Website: apple
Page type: payment
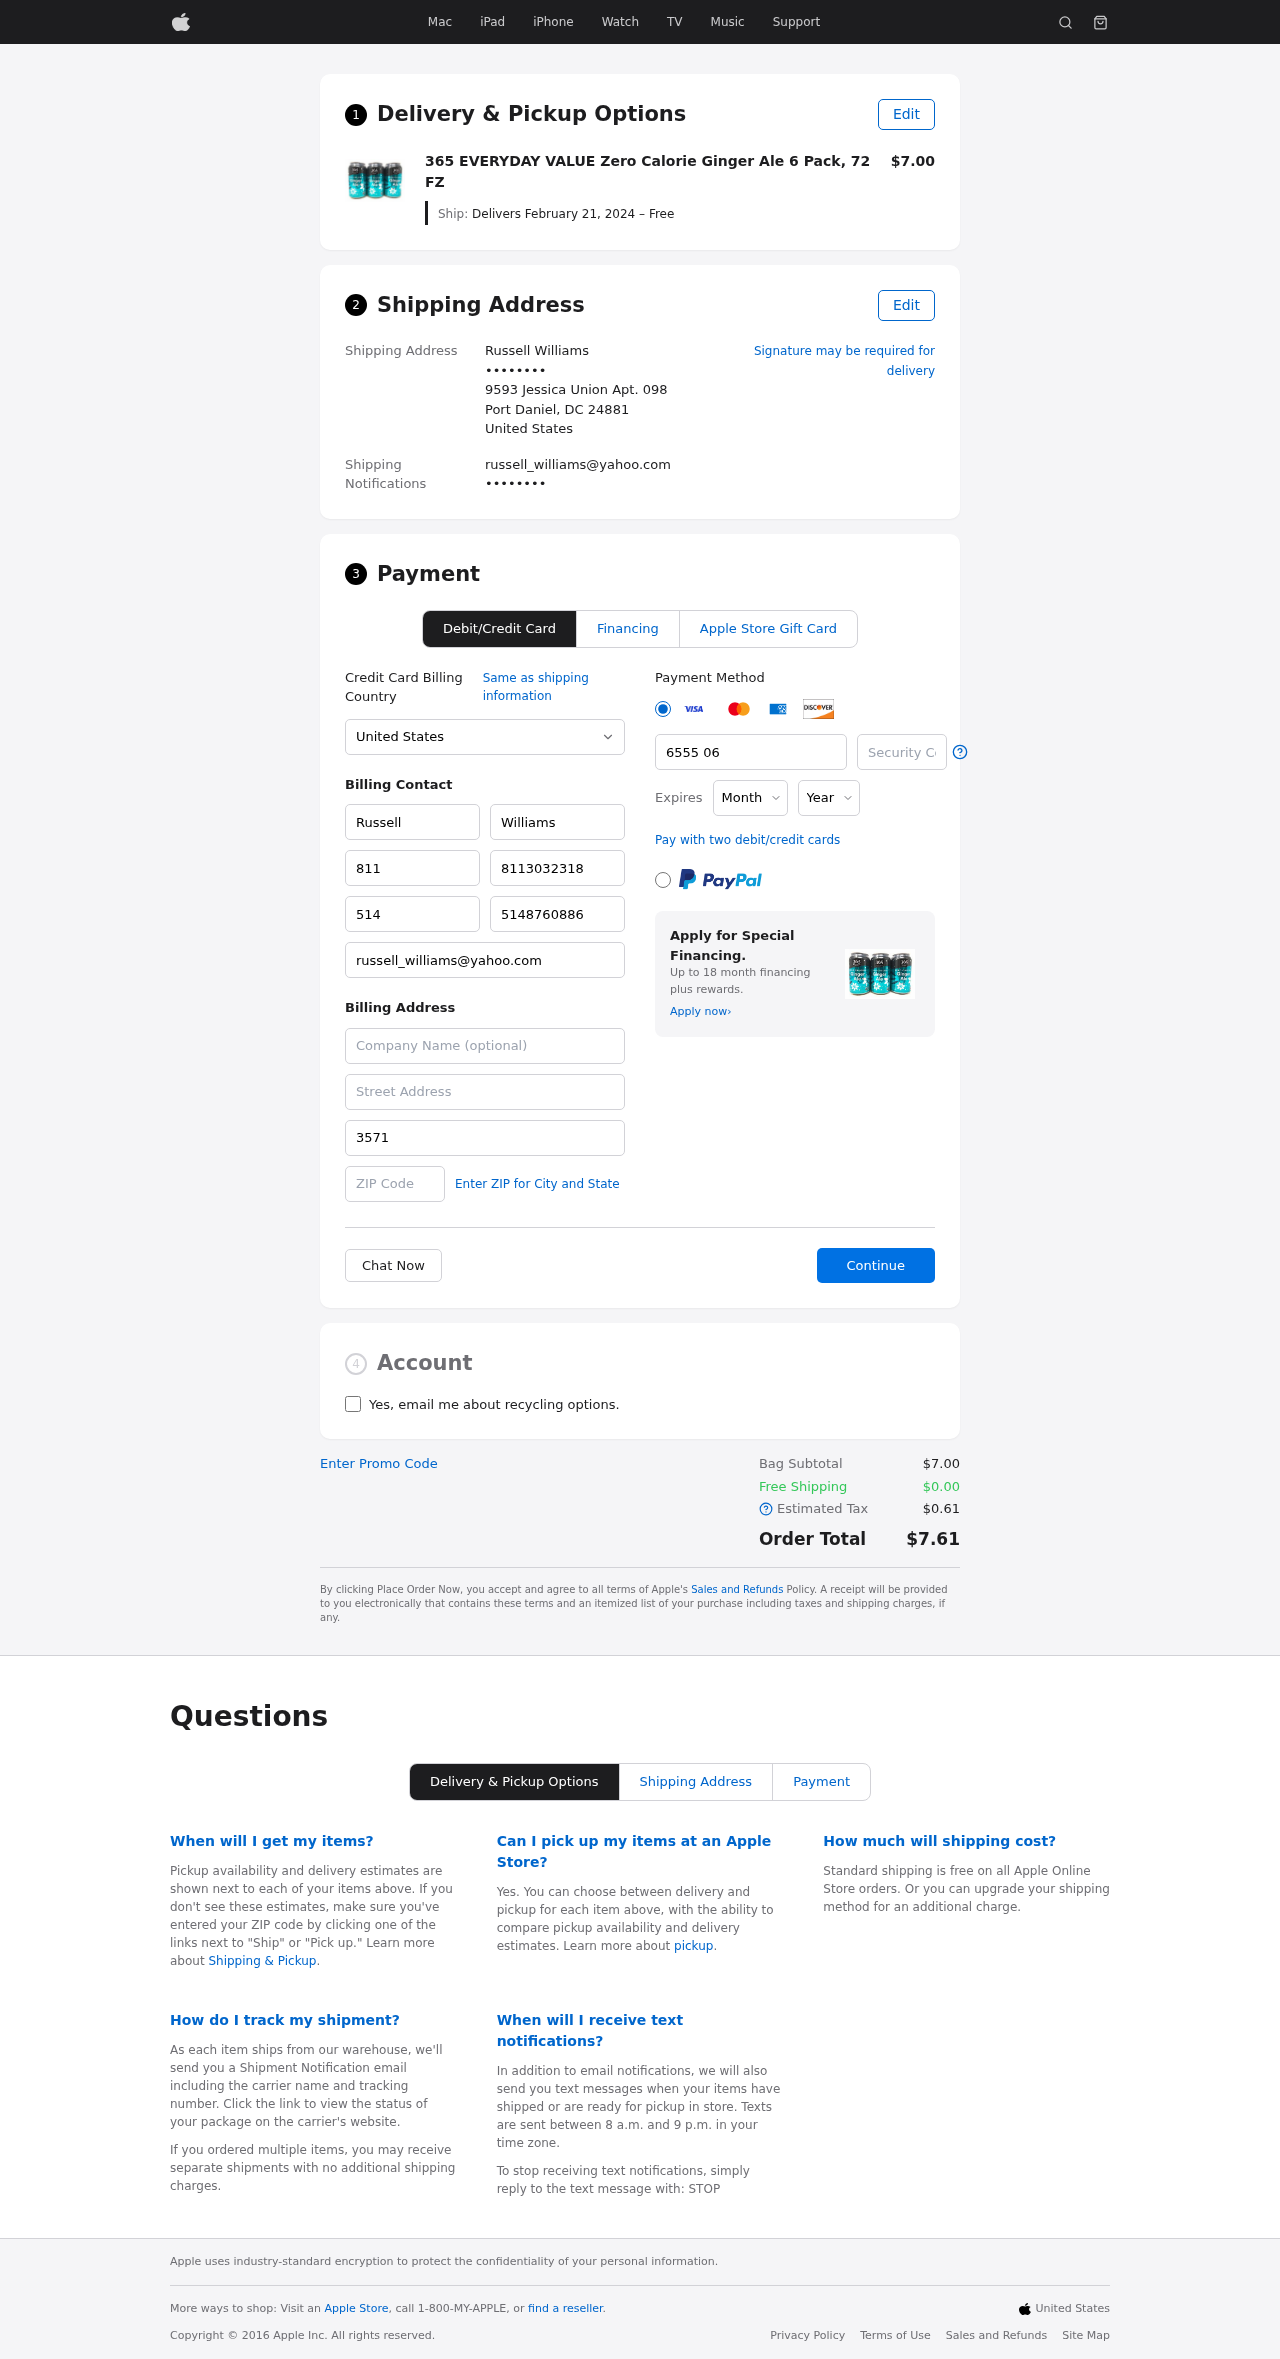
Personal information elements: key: PII_CARD_CVV
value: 980
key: PII_CARD_EXPIRY_MONTH
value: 02
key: PII_CARD_EXPIRY_YEAR
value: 26
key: PII_CARD_NUMBER
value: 6555 0690 6620 4380
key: PII_CITY_STATE_ZIP
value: Port Daniel, DC 24881
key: PII_COUNTRY
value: United States
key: PII_EMAIL
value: russell_williams@yahoo.com
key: PII_EMAIL2
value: russell_williams@yahoo.com
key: PII_FIRSTNAME
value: Russell
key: PII_FULLNAME
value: Russell Williams
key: PII_LASTNAME
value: Williams
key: PII_PHONE3
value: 8113032318
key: PII_PHONE_ALT
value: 5148760886
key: PII_PHONE_ALT_AREA
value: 514
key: PII_PHONE_AREA
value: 811
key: PII_SECURITY_CODE
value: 3571
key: PII_STREET
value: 9593 Jessica Union Apt. 098
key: PII_PHONE
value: ••••••••
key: PII_PHONE2
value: ••••••••
Product elements: key: PRODUCT1_NAME
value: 365 EVERYDAY VALUE Zero Calorie Ginger Ale 6 Pack, 72 FZ
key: PRODUCT1_PRICE
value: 7
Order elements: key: ORDER_DELIVERY_DATE
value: Delivers February 21, 2024 – Free
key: ORDER_SUBTOTAL
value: $7.00
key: ORDER_SHIPPING_COST
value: $0.00
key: ORDER_TAX
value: $0.61
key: ORDER_TOTAL
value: $7.61